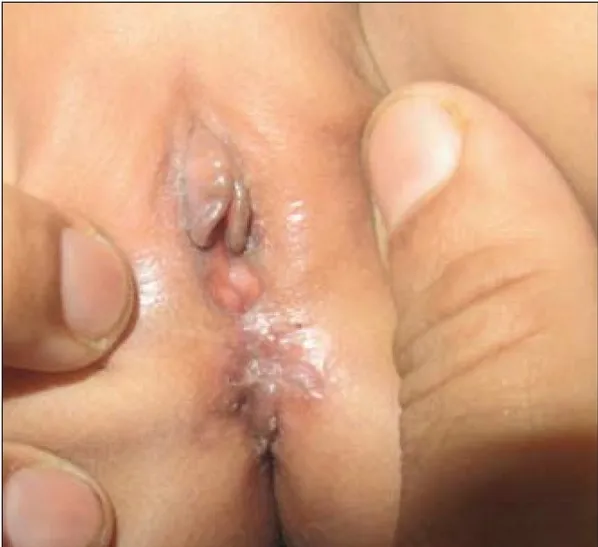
Post-operative photograph of the perineum.
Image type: medical_photograph (other_medical_photograph)